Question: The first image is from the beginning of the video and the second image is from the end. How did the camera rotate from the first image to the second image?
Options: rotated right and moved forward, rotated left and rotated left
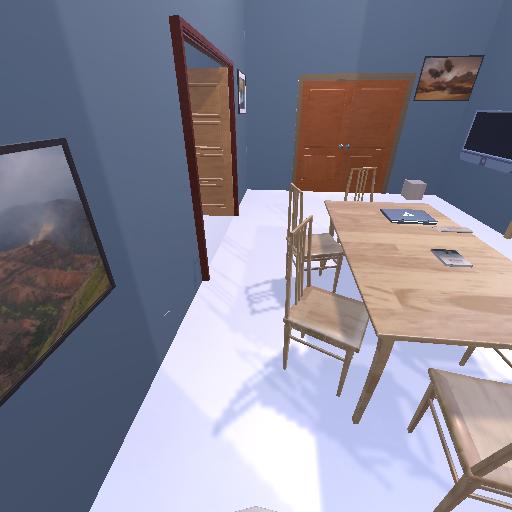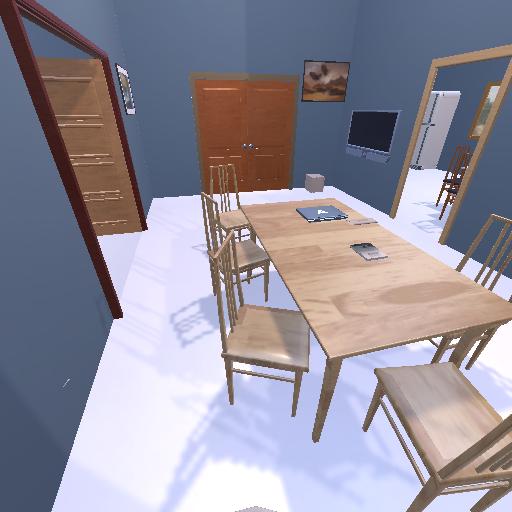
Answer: rotated right and moved forward